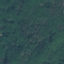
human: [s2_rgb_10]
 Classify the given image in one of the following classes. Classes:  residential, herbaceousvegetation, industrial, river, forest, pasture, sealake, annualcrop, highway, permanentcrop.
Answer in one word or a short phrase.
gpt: Forest